Question: The first line will print, say, 10, while the second will print 1 less:
'''
console.log("ds length: " + ds.length); // Prints, say, 10
console.log(ds); // Prints all but last element and says length is one less.
'''
Some relevant parts of my code, all in the singleton AS:
'''
FindPath: function(oX, oY, dX, dY) { // origin, destination
var heap = AS.Heap();
var g = AS.Grid; // AS.Grid is declared, in AS, as: Grid: new Array(),
var node;
var cn = g[oX][oY]; // current node
var dn = g[dX][dY]; // destination node
heap.push(cn);
cn.CoorType = AS.CoorType.VISITED;
while (heap.length > 0) {
cn = heap.pop();
if (cn === dn) {
var ds = new Array(); // direction set (instructions)
var pn;// parent node;
do {
pn = cn.Parent;
ds.push({
Dir: cn.Y - pn.Y !== 0 ? cn.Y - pn.Y < 0 ? AS.Direction.UP : AS.Direction.DOWN : cn.X - pn.X > 0 ? AS.Direction.RIGHT : AS.Direction.LEFT,
Node: cn});
cn = pn;
} while (pn.Parent);
console.log("ds length: " + ds.length);
console.log(ds);
AS.CleanUp();
return ds;
}
// Bellow, I'm not using functions 'cause occasionally, when FindPath() is called multiple times in a large area within a few milliseconds, it will get laggy. I removed the use of functions to increase performance.
node = g[cn.X+1][cn.Y];
if (node.CoorType === AS.CoorType.NOTHING) {
node.CoorType = AS.CoorType.VISITED;
node.Parent = cn;
node.Score = ((Math.abs(node.X - oX) + Math.abs(node.Y - oY)) * AS.SMALL_ADVANTAGE + Math.abs(node.X - dX) + Math.abs(node.Y - dY)) +
Math.abs((node.X - dX) * (oY - dY) - (node.Y - dY) * (oX - dX)) * 0.0001;
heap.Sink(node);
}
node = g[cn.X][cn.Y+1];
if (node.CoorType === AS.CoorType.NOTHING) {
node.CoorType = AS.CoorType.VISITED;
node.Parent = cn;
node.Score = ((Math.abs(node.X - oX) + Math.abs(node.Y - oY)) * AS.SMALL_ADVANTAGE + Math.abs(node.X - dX) + Math.abs(node.Y - dY)) +
Math.abs((node.X - dX) * (oY - dY) - (node.Y - dY) * (oX - dX)) * 0.0001;
heap.Sink(node);
}
node = g[cn.X-1][cn.Y];
if (node.CoorType === AS.CoorType.NOTHING) {
node.CoorType = AS.CoorType.VISITED;
node.Parent = cn;
node.Score = ((Math.abs(node.X - oX) + Math.abs(node.Y - oY)) * AS.SMALL_ADVANTAGE + Math.abs(node.X - dX) + Math.abs(node.Y - dY)) +
Math.abs((node.X - dX) * (oY - dY) - (node.Y - dY) * (oX - dX)) * 0.0001;
heap.Sink(node);
}
node = g[cn.X][cn.Y-1];
if (node.CoorType === AS.CoorType.NOTHING) {
node.CoorType = AS.CoorType.VISITED;
node.Parent = cn;
node.Score = ((Math.abs(node.X - oX) + Math.abs(node.Y - oY)) * AS.SMALL_ADVANTAGE + Math.abs(node.X - dX) + Math.abs(node.Y - dY)) +
Math.abs((node.X - dX) * (oY - dY) - (node.Y - dY) * (oX - dX)) * 0.0001;
heap.Sink(node);
}
}
AS.CleanUp();
return heap; // No path found
},
Heap: function() {
var heap = new Array();
heap.Sink = function(node) {
var i = this.length-1;
while (i > 0 && this[i].Score < node.Score) i--;
this.splice(i, 0, node);
};
return heap;
},
CleanUp: function() { // Cleans up changes made by any previous path search
var x, y, g = AS.Grid;
var limX = g.length - 3;
var limY = g[0].length - 3;
for (x = 2; x < limX; x++) {
for (y = 2; y < limY; y++) {
if (g[x][y].CoorType === AS.CoorType.VISITED) {
g[x][y].CoorType = AS.CoorType.NOTHING;
delete g[x][y].Parent;
}
}
}
}
'''
I realised that sometimes, my objects that are supposed to move according to the path returned by FindPath will miss one step. Then I saw what I described above.

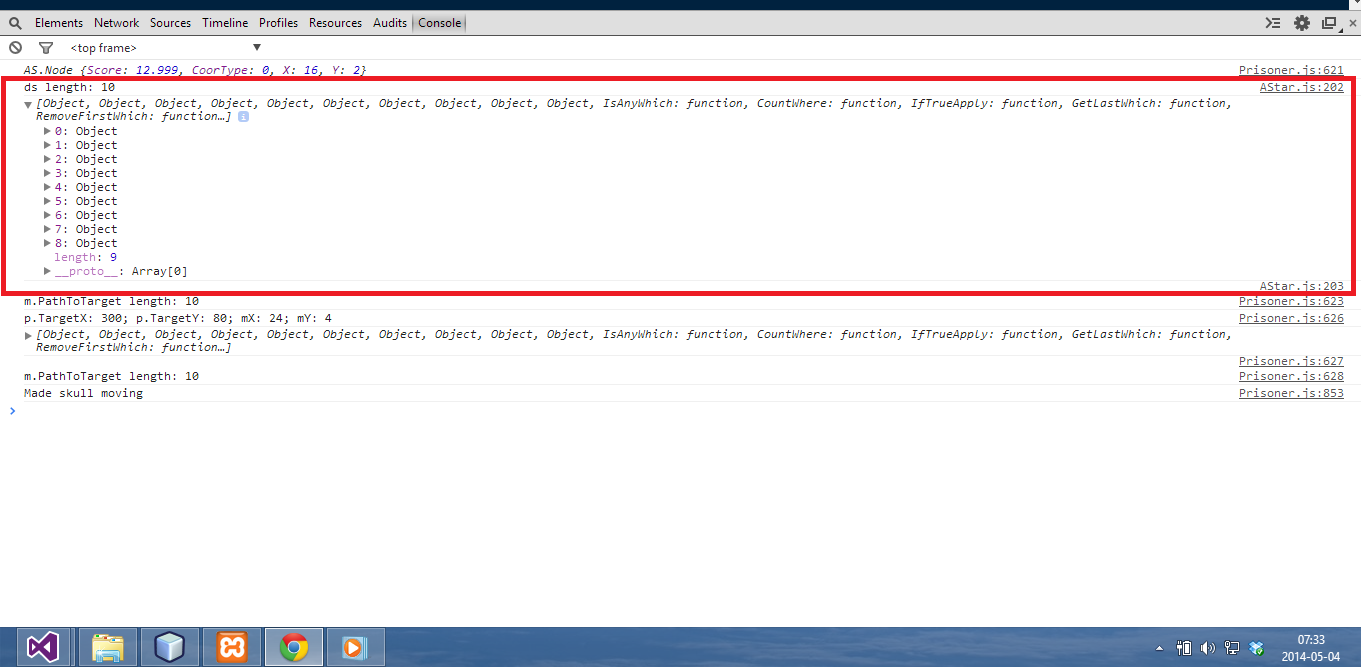
Answer: By adding two lines in the do {} while (pn.Parent):
'''
do {
pn = cn.Parent;
ds.push({
Dir: cn.Y - pn.Y !== 0 ? cn.Y - pn.Y < 0 ? AS.Direction.UP : AS.Direction.DOWN : cn.X - pn.X > 0 ? AS.Direction.RIGHT : AS.Direction.LEFT,
Node: cn});
console.log(ds.length); // Added this line,
console.log(ds); // and this one
cn = pn;
} while (pn.Parent);
'''
I realised that the console.log(ds) was printing ds as it was after a call to GameLoop() which would call, at some point, AS.FindPAth, while console.log(ds.length) was printing ds.length as it was at the time I asked it be printed.
Since, before the end of GameLoop(), I was removing the last element of the path returned my FindPath() (nextDirection = path.pop()), console.log(ds) would print itself missing one element.
Still, javascript makes one go nut when it does things like printing the state of an object as it will be later rather than as it is at the time of the console.log()...